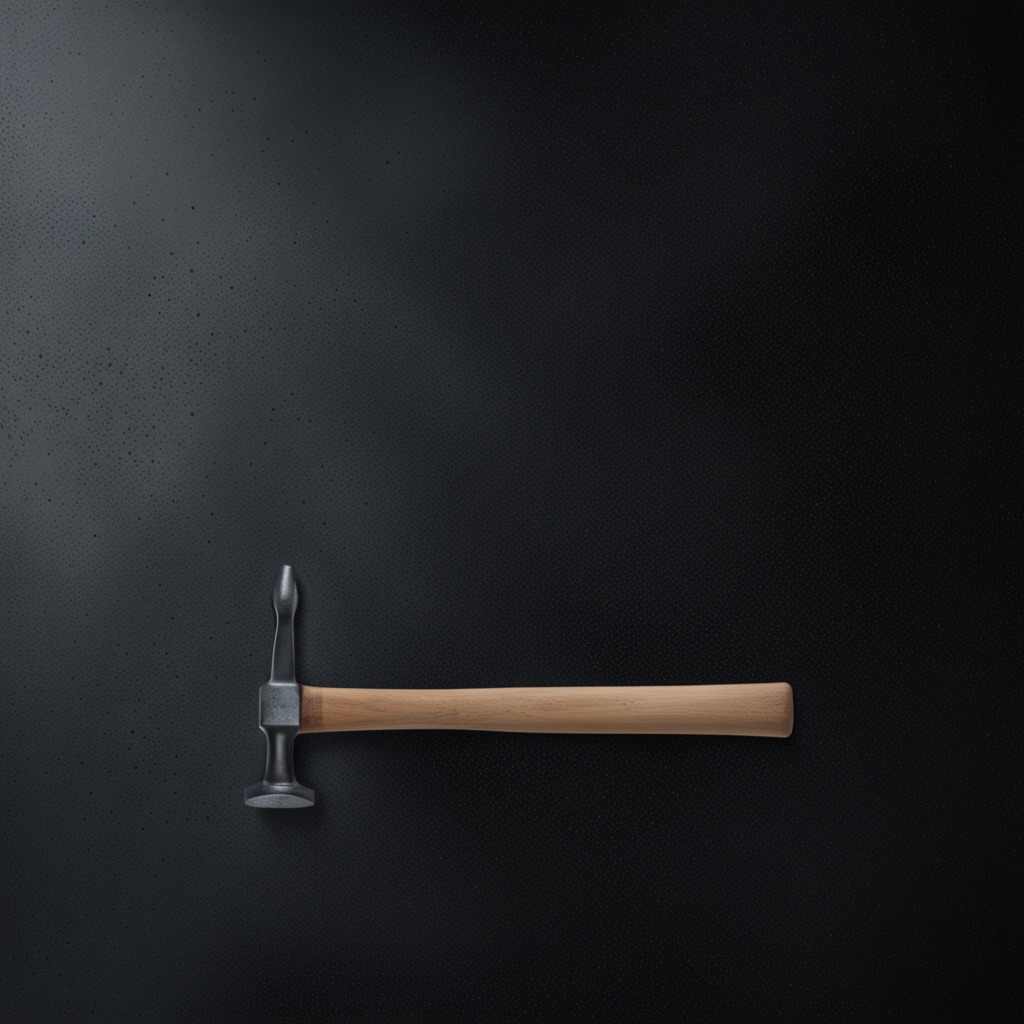
A hammer lies on the clean granite tabletop inside a workshop at night dim ambient light soft shadows worn but beneath the mat.